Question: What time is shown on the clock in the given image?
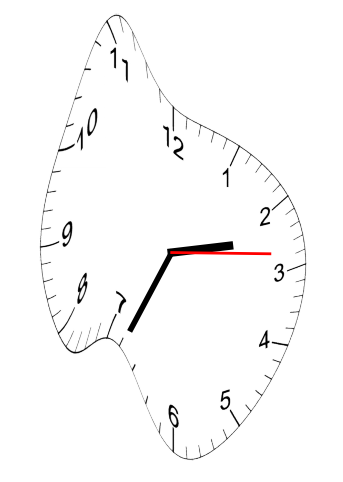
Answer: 02:34:14